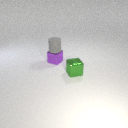
small purple metal cube behind small green metal cube